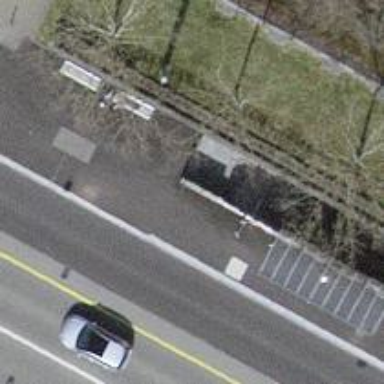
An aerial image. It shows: Road with steps.